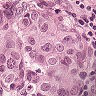
Metastatic tissue present: yes